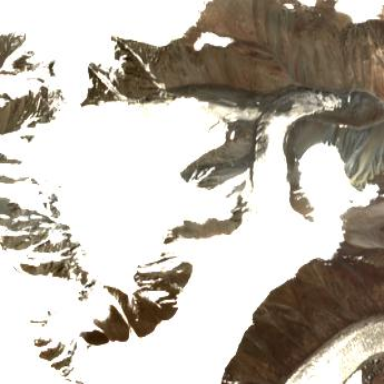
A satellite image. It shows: Stunning view of glacier.